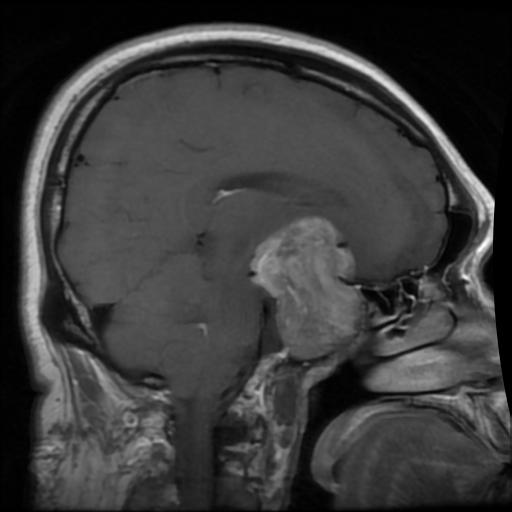
Label: pituitary